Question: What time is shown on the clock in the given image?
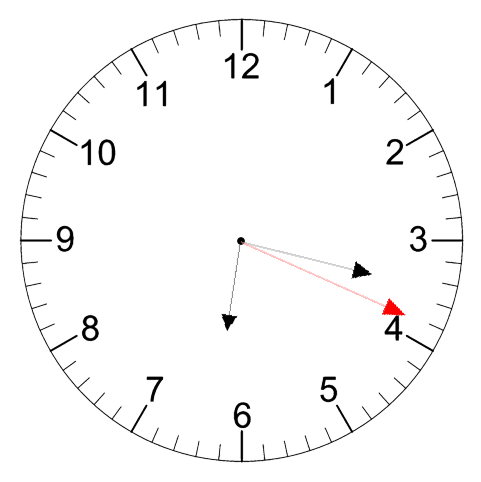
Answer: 06:17:19